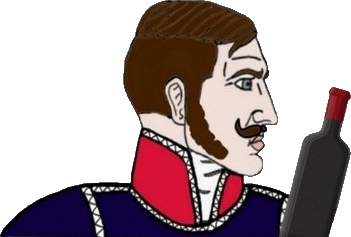
Label: 4_Yes_Chad